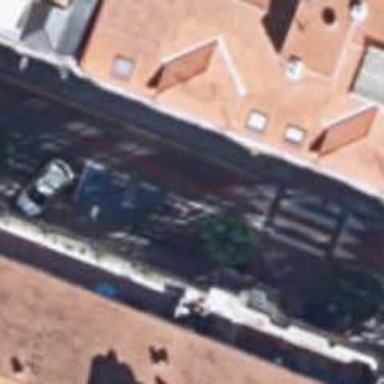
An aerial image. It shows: Pedestrian road.